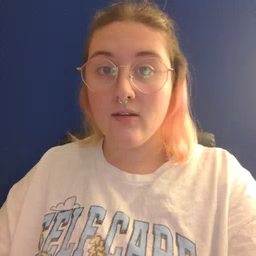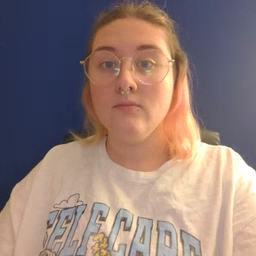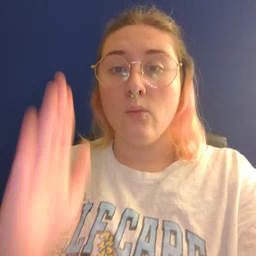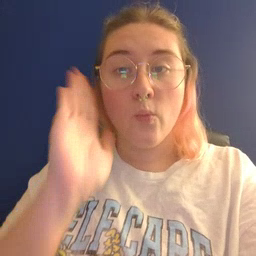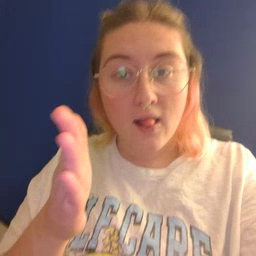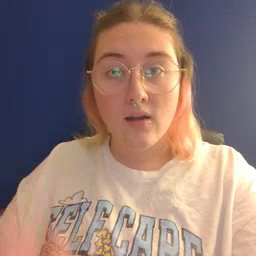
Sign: will